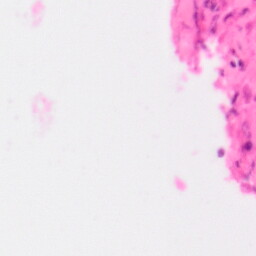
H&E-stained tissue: Colon